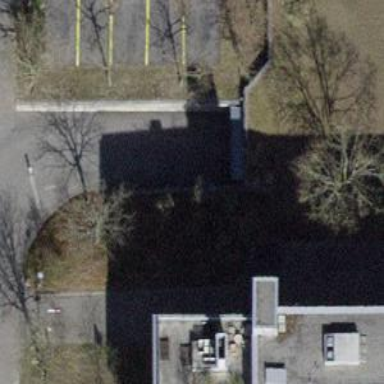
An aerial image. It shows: Parking area.